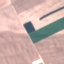
Land use / land cover: AnnualCrop